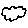
Label: cloud